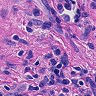
Metastatic tissue present: yes